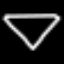
Label: diamond